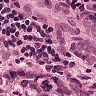
Metastatic tissue present: yes